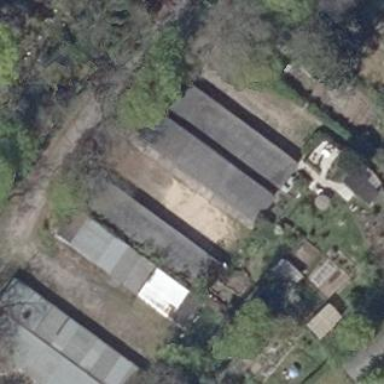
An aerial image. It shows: Garages with flat roofs.